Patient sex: F
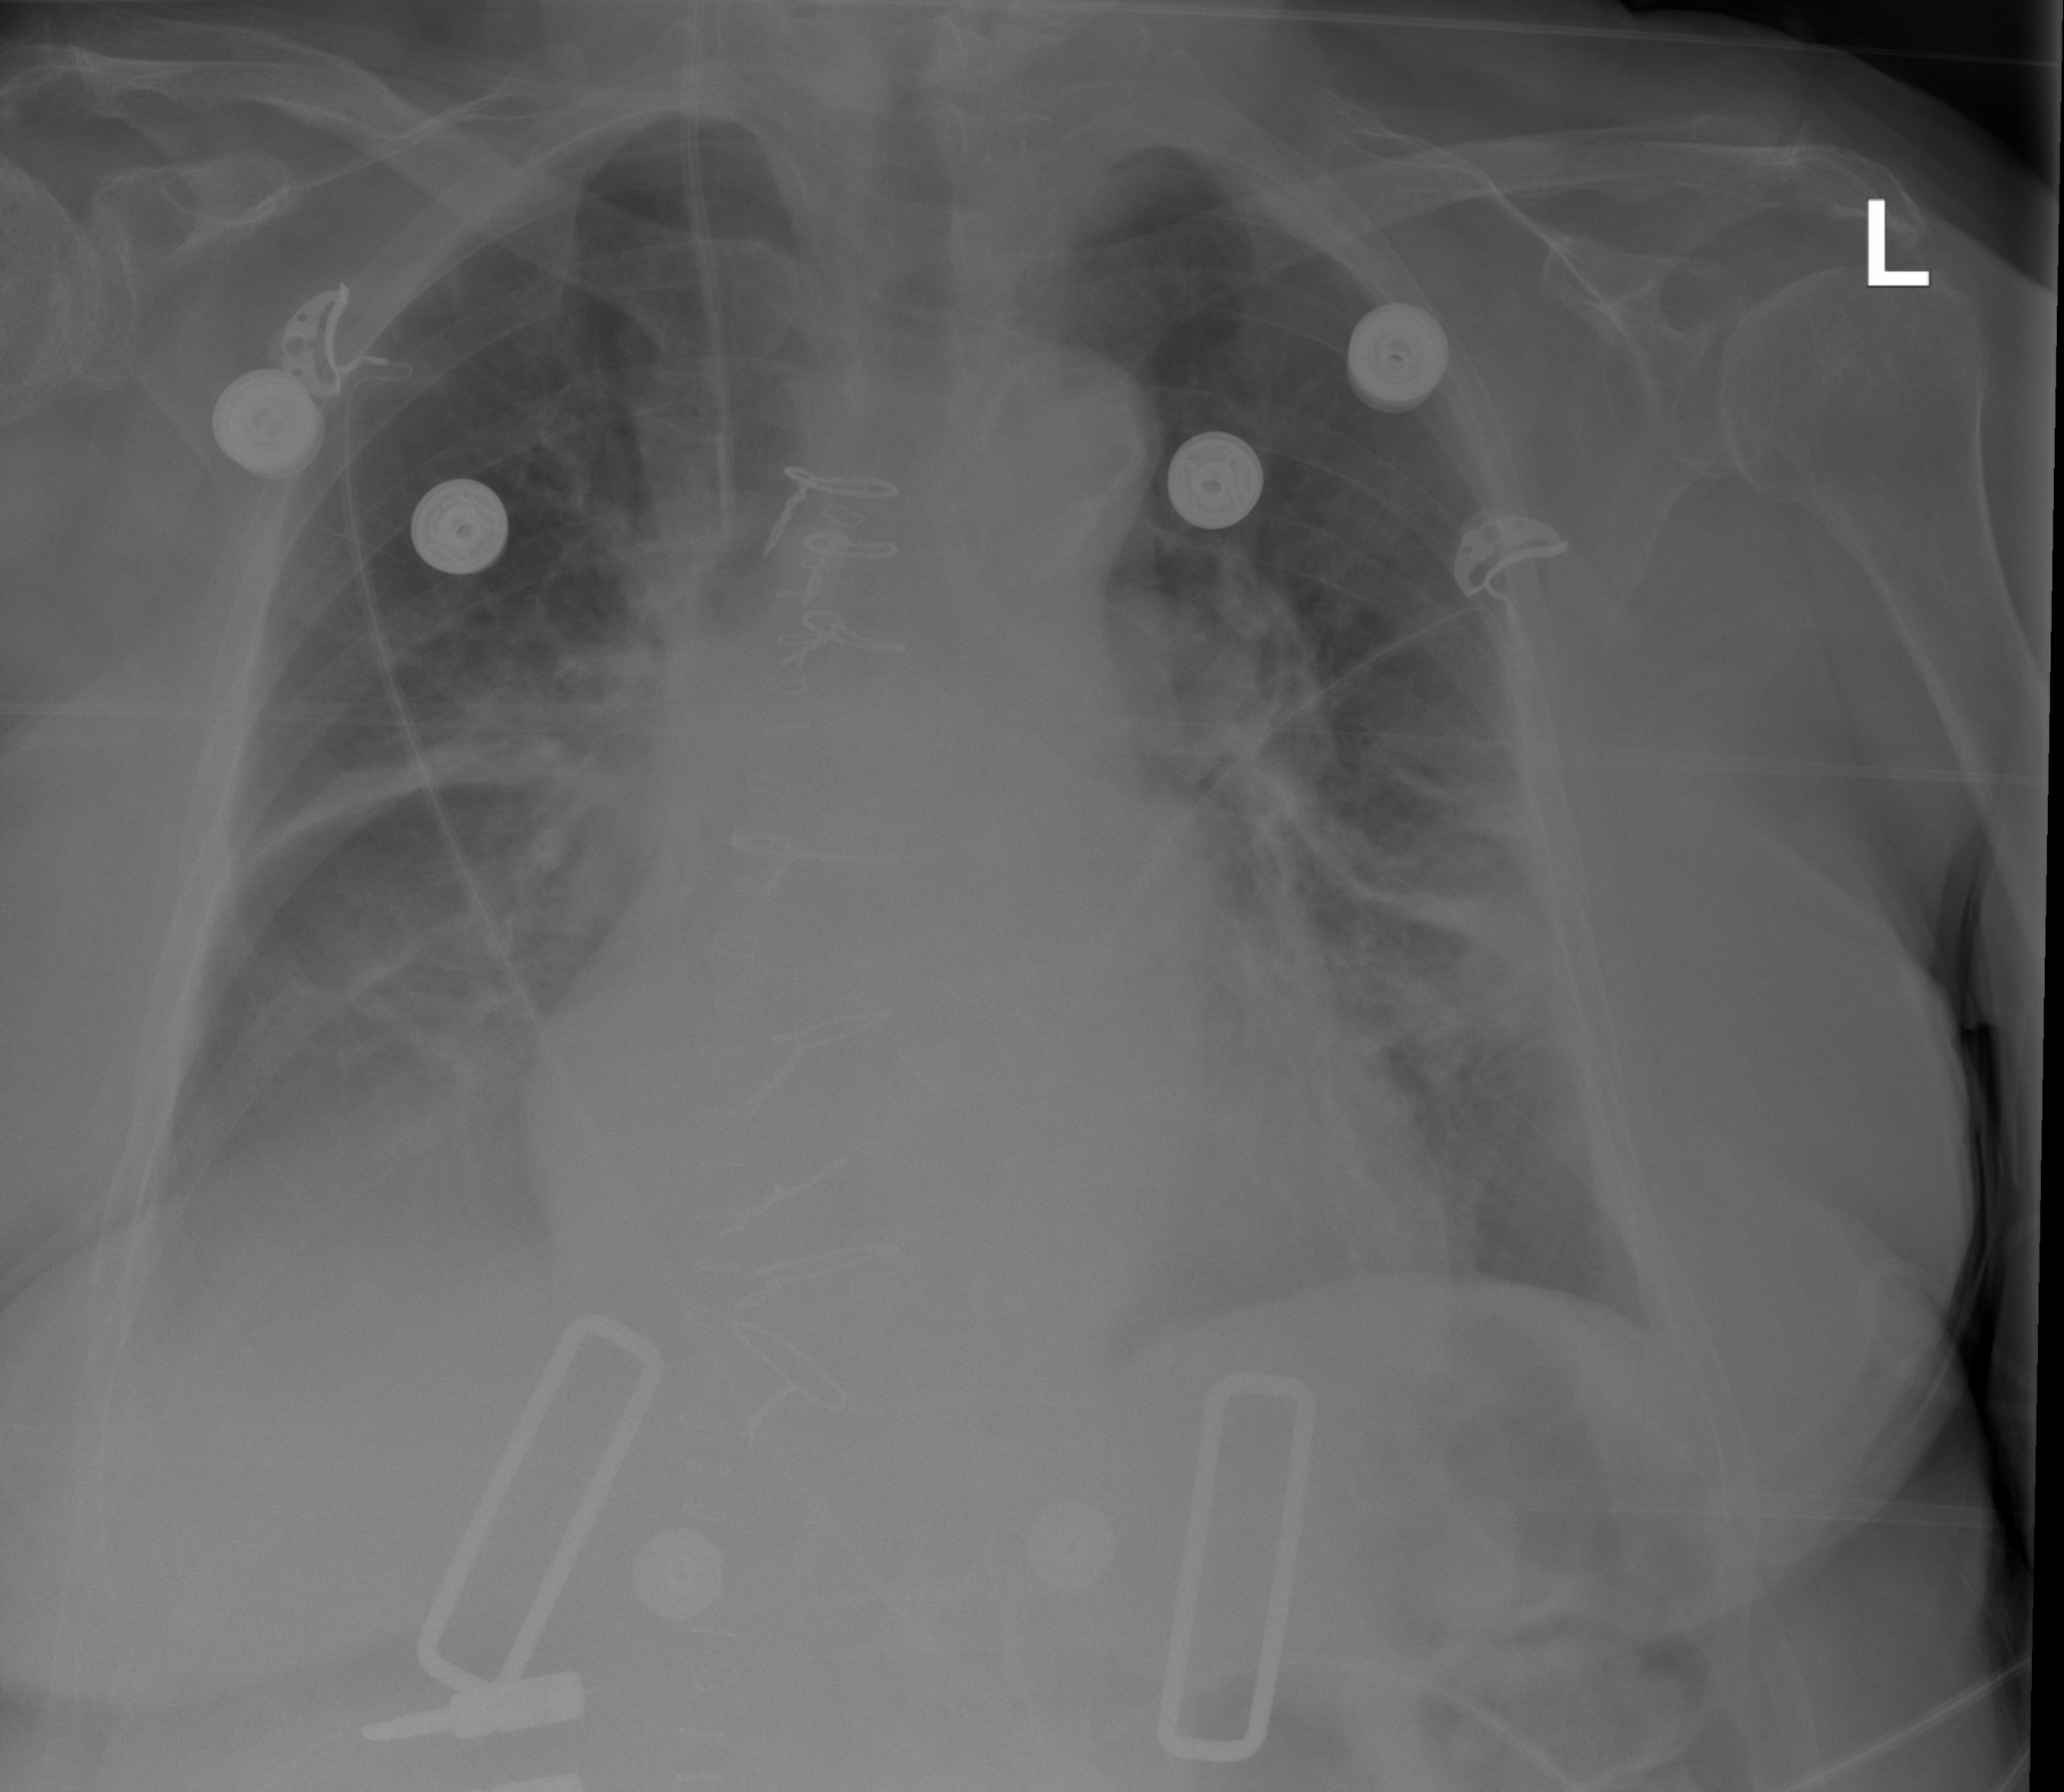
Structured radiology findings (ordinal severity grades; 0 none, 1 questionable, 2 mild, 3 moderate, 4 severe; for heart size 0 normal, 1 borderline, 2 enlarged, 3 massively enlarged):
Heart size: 2
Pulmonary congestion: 2
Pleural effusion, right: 3
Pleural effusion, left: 2
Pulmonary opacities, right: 0
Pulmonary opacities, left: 0
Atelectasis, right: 3
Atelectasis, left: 3